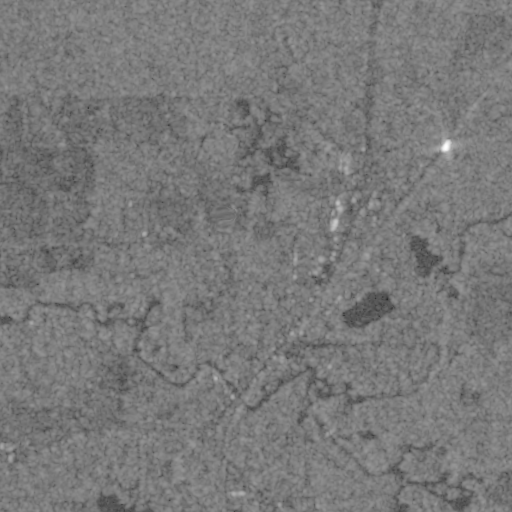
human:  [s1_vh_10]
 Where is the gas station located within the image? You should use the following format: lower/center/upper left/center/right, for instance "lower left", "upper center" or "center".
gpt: The gas station is located in the upper right of the image.
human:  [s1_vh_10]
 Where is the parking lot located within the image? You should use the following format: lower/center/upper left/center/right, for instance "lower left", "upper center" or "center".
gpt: The parking lot is located in the lower center of the image.
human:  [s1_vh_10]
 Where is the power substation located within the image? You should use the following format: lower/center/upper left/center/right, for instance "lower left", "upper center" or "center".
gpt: The power substation is located in the lower center of the image.
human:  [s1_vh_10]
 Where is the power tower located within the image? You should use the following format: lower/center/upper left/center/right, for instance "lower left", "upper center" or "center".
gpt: The power tower is located in the lower right of the image.
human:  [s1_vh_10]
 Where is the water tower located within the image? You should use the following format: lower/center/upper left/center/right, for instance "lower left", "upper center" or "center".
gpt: The water tower is located in the center of the image.
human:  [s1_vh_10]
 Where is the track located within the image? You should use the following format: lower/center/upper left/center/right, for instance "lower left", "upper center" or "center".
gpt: There is no track in the image.

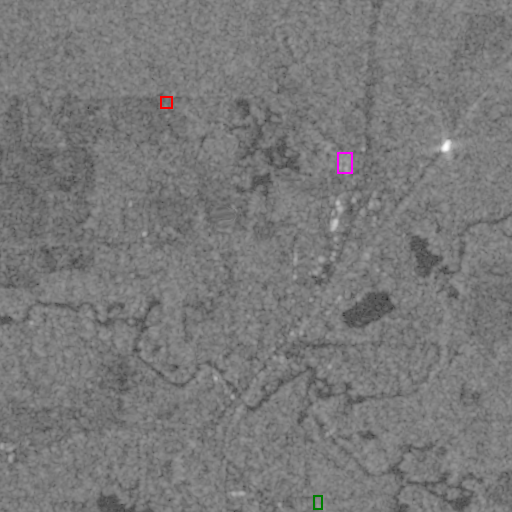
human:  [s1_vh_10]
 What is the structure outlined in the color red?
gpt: The structure outlined in red is a park.
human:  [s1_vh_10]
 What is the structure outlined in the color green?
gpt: The structure outlined in green is a power substation.
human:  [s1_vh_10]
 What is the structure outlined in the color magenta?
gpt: The structure outlined in magenta is a building.
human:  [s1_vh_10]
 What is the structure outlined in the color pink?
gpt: There is no pink outline.